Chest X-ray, AP view. Patient: 44 years old, sex F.
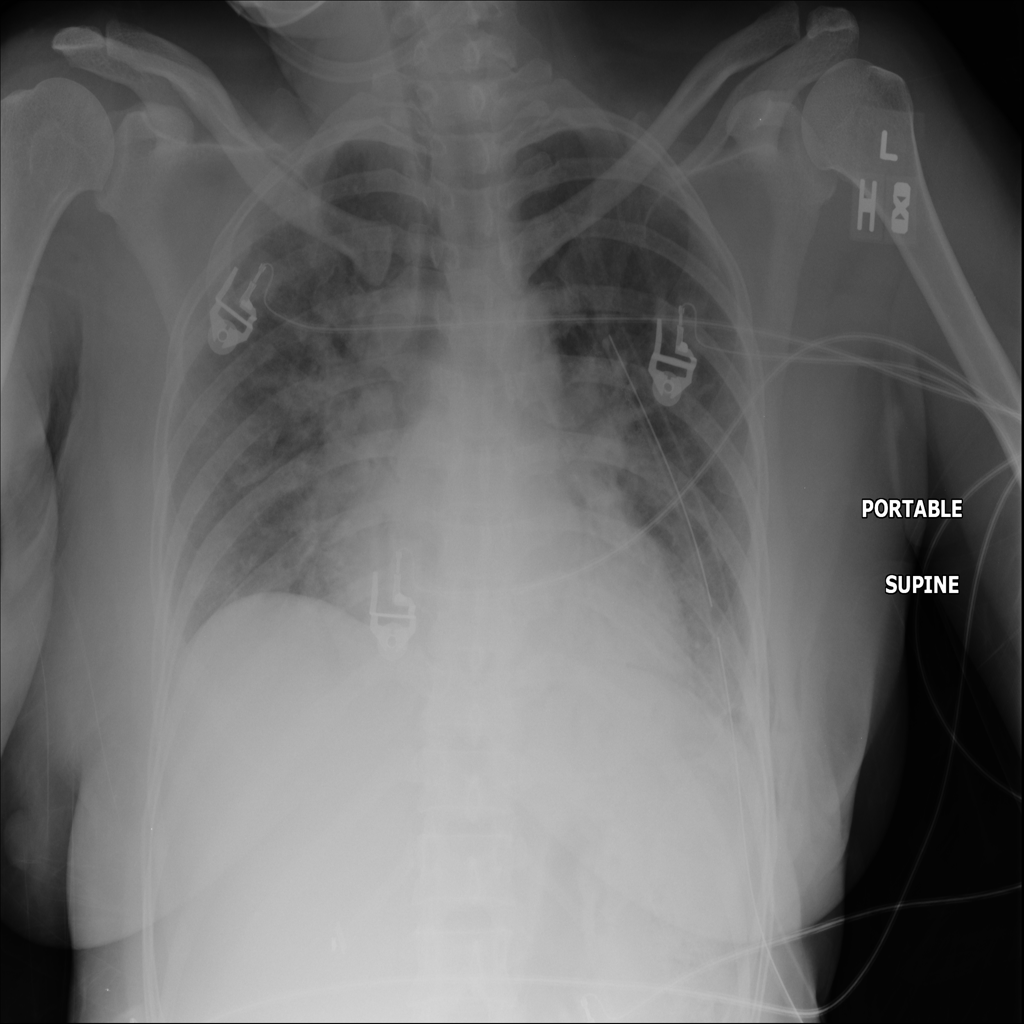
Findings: No Finding